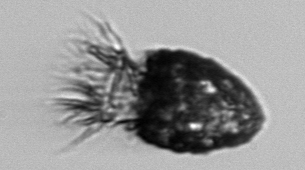
Label: Stenosemella_pacifica